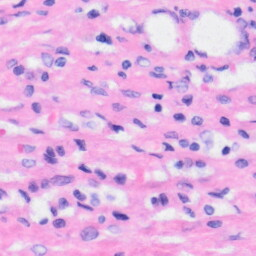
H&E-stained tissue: Liver